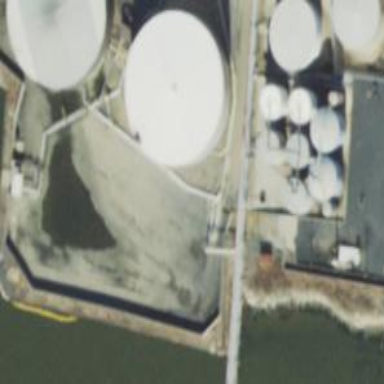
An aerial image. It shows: Storage tank created as man-made structure.